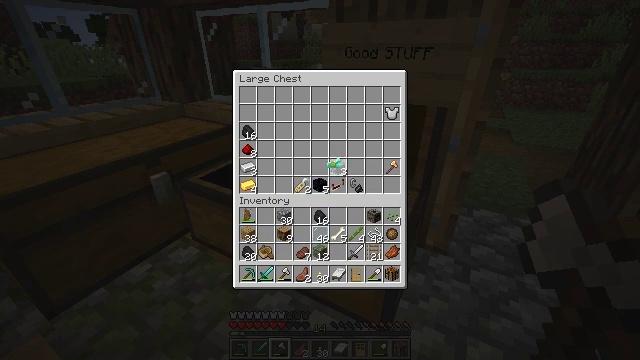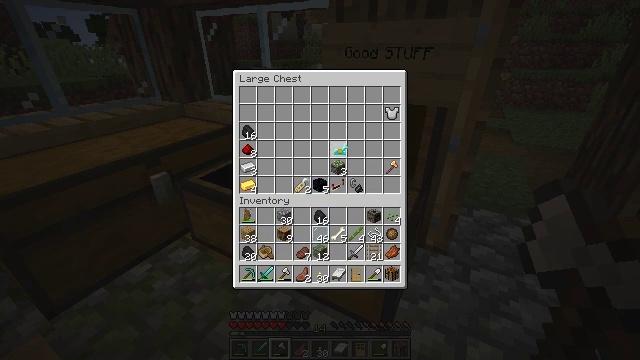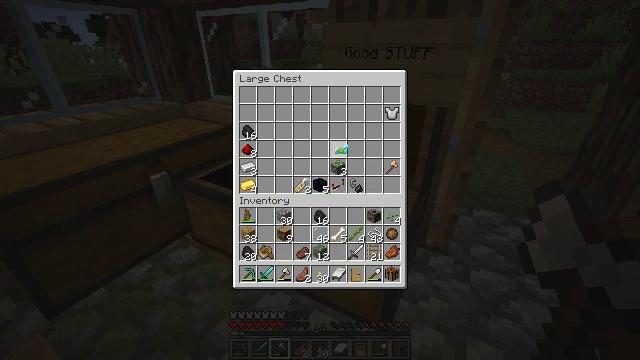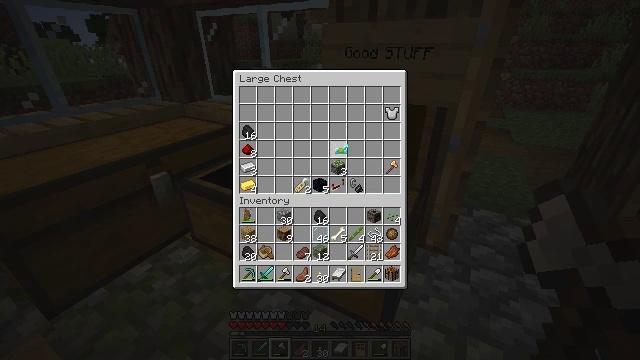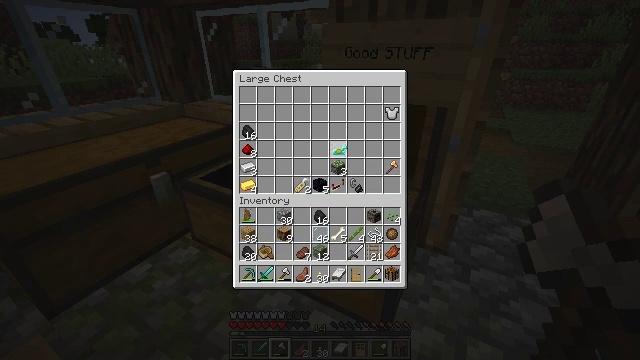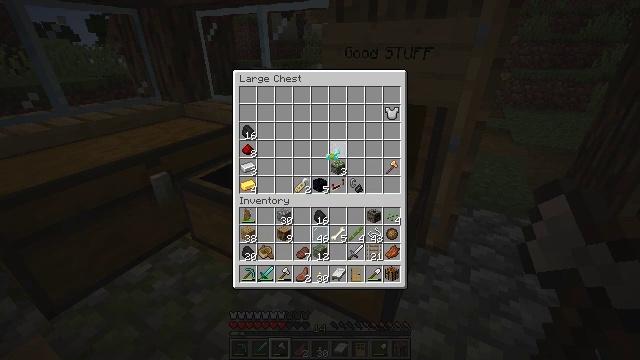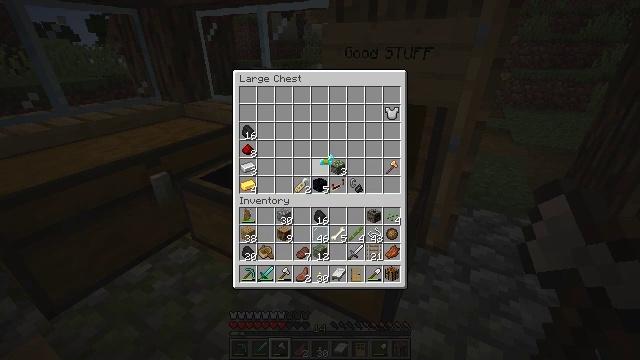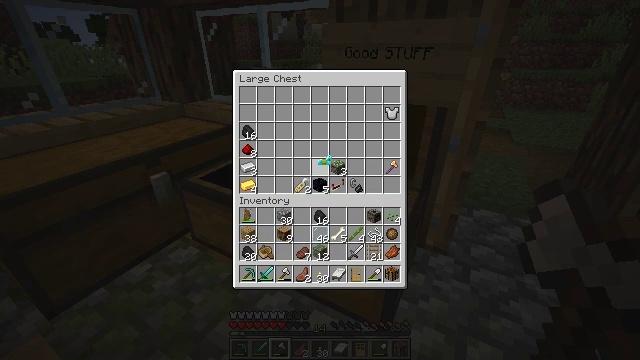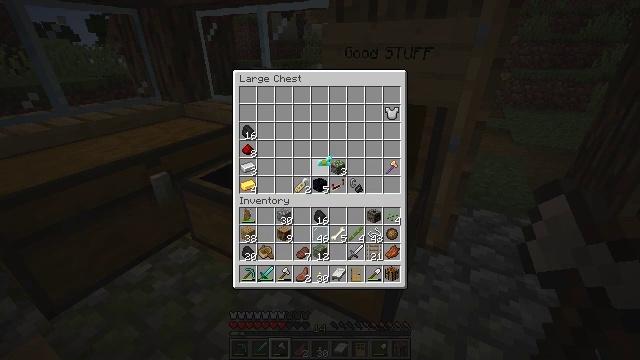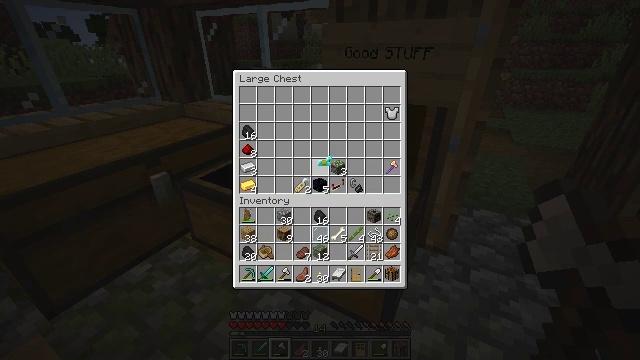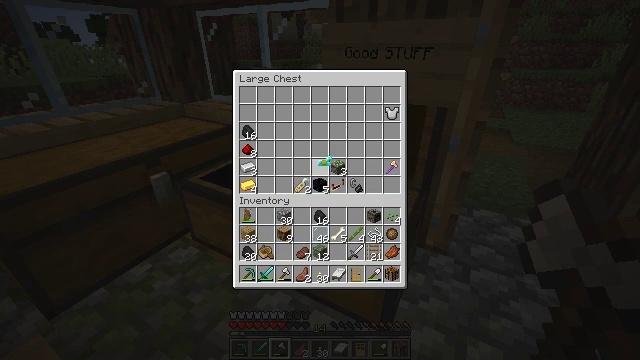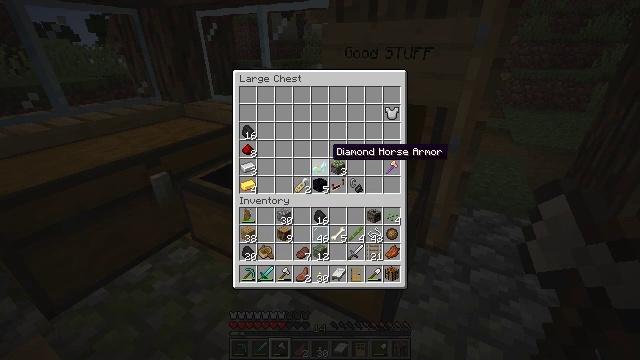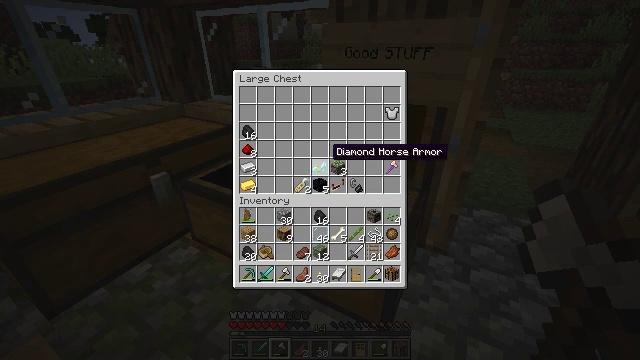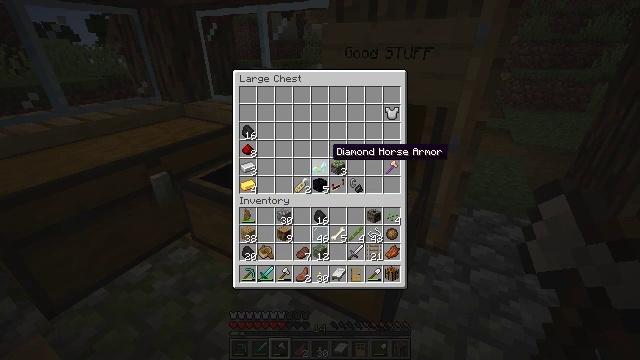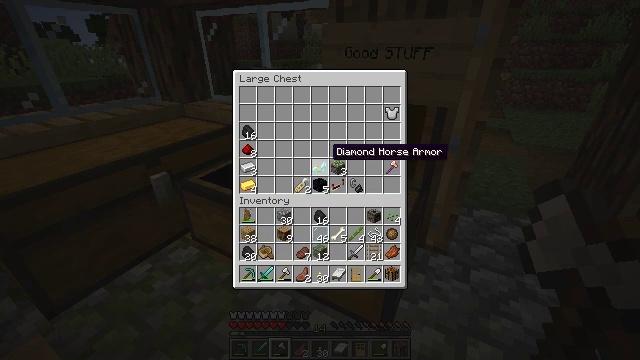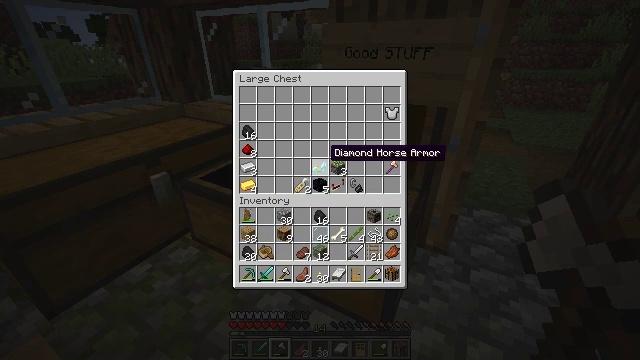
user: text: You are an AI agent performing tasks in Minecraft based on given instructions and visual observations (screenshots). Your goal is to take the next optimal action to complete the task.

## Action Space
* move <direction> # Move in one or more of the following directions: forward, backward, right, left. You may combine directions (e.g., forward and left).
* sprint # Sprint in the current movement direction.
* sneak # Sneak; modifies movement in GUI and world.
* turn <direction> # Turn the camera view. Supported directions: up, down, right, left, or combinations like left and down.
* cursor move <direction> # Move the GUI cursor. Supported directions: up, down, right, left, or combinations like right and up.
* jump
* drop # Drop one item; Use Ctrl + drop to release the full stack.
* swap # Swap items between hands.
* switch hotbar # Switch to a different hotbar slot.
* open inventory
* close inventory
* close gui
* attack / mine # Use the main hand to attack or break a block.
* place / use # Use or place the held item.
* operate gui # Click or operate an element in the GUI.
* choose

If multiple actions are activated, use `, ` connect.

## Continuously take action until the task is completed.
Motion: motion action
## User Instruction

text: Mine the furnace to collect it.
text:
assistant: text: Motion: cursor move right and up
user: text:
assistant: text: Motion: no_op
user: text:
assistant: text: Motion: no_op
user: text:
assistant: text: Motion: no_op
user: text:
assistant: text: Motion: cursor move left
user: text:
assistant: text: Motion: no_op
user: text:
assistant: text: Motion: no_op
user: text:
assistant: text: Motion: no_op
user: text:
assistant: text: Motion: operate gui
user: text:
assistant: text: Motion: operate gui
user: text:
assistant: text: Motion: no_op
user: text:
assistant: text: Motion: no_op
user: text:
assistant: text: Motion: no_op
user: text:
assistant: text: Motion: no_op
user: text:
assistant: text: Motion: no_op
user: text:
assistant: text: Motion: no_op
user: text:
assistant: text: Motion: no_op
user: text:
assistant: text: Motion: no_op
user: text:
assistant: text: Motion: no_op
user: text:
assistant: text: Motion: no_op
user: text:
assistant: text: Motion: operate gui
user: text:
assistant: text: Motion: operate gui
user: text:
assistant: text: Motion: cursor move right and up
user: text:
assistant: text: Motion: no_op
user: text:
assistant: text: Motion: no_op
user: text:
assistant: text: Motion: no_op
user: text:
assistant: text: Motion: cursor move right and down
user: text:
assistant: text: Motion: cursor move down
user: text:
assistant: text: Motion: no_op
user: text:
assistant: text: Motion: no_op